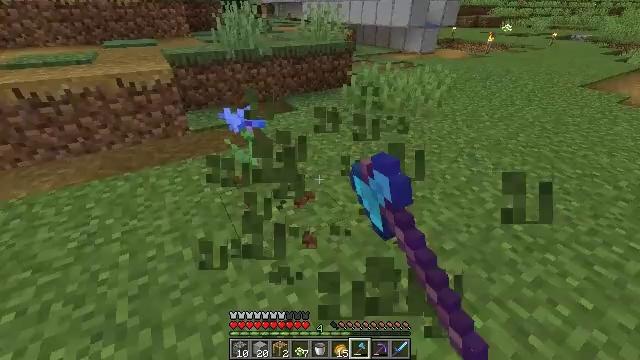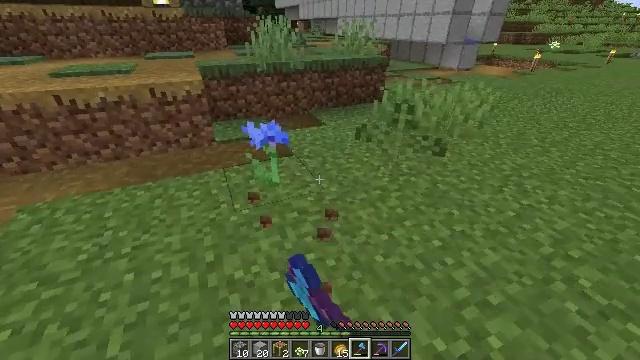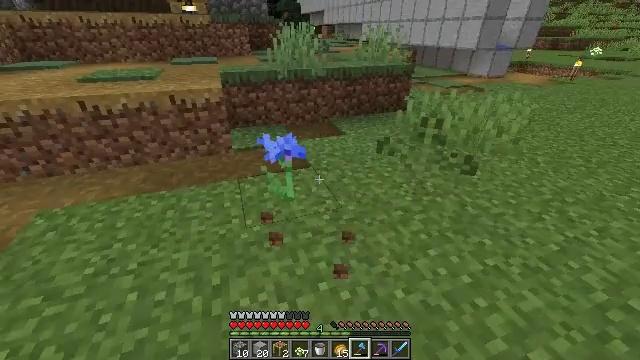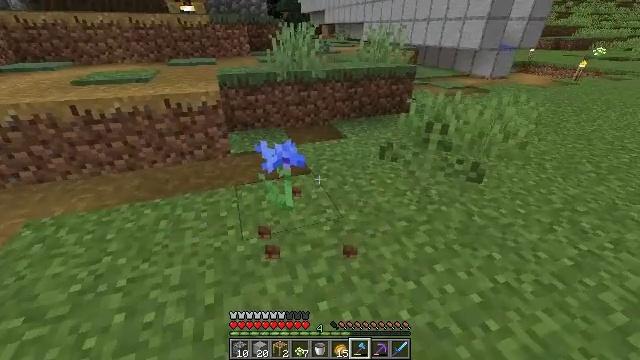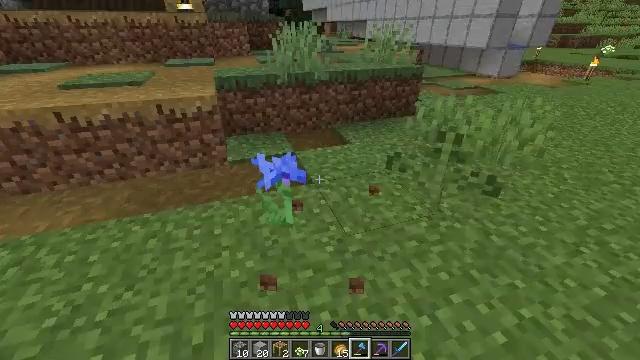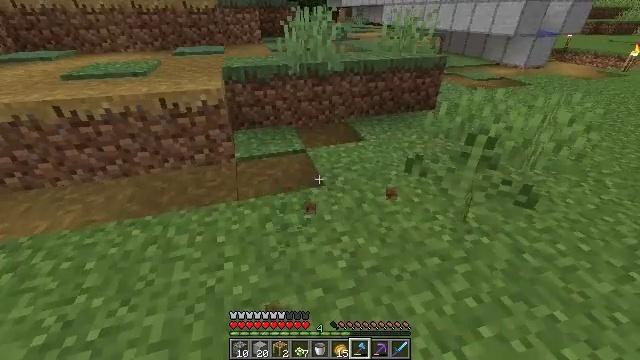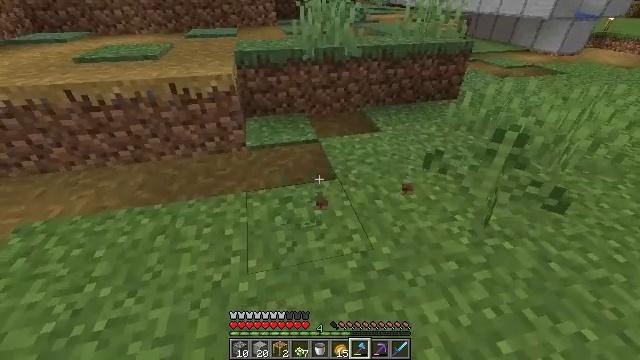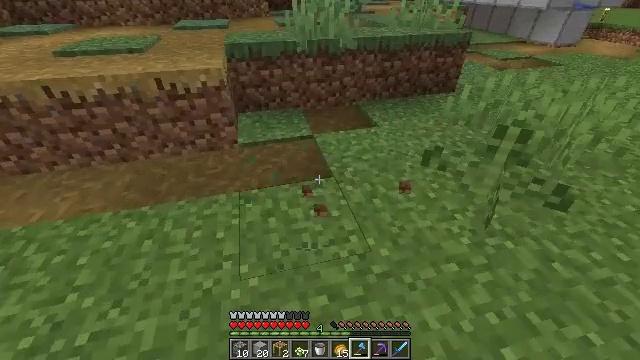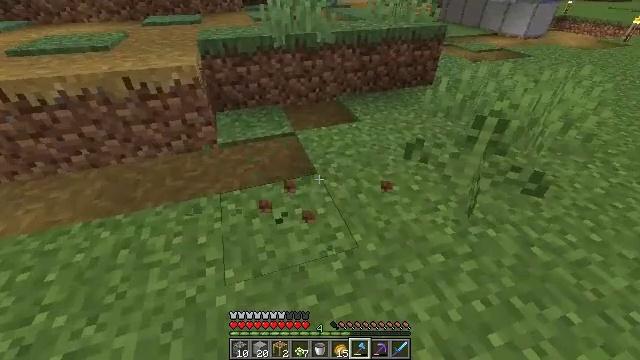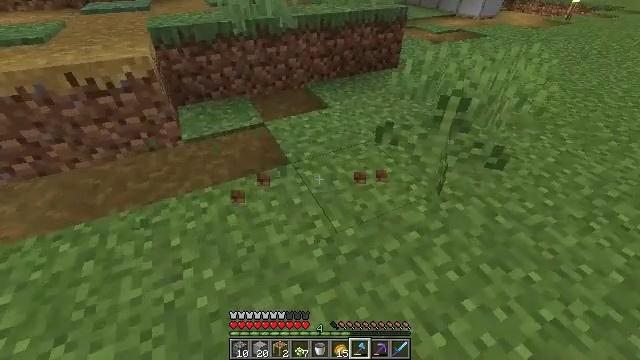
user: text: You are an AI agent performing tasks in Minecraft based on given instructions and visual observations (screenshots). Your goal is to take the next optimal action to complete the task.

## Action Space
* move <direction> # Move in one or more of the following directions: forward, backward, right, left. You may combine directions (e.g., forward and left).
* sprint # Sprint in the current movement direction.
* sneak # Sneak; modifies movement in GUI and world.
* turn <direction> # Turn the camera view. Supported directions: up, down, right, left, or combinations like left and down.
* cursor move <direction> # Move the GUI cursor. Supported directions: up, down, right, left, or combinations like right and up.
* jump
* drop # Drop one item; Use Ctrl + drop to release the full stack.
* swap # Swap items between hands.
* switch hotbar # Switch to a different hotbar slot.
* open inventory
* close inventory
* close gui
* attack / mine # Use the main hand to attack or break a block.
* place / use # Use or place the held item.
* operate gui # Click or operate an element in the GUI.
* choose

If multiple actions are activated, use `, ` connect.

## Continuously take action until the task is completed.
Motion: motion action
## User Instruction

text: Break the cornflower to collect it.
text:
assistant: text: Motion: move forward, turn left and up
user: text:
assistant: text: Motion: move forward, turn left
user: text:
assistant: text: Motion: move forward, attack / mine
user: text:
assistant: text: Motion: move forward, attack / mine
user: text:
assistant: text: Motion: move forward, turn left and down, attack / mine
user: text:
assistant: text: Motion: turn left and down
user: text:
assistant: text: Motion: turn right and down, attack / mine
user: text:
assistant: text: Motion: turn right, attack / mine
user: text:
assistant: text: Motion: turn right and down, attack / mine
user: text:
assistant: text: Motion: attack / mine